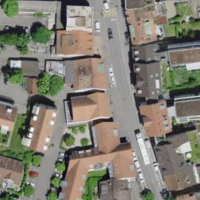
EUNIS habitat code: 54
Species observed at this site:
Corvus corone
Cyanistes caeruleus
Alcedo atthis
Emberiza citrinella
Dendrocopos major
Emberiza cirlus
Corvus frugilegus
Picus canus
Turdus viscivorus
Passer domesticus
Fringilla coelebs
Buteo buteo
Coloeus monedula
Carduelis carduelis
Passer montanus
Columba palumbus
Turdus merula
Parus major
Erithacus rubecula
Pica pica
Sitta europaea
Agrostemma githago
Falco tinnunculus
Picus viridis